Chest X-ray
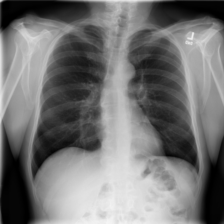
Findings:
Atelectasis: negative
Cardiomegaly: negative
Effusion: negative
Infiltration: negative
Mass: negative
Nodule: negative
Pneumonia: negative
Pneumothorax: negative
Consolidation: negative
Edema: negative
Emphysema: negative
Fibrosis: negative
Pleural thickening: negative
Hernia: negative